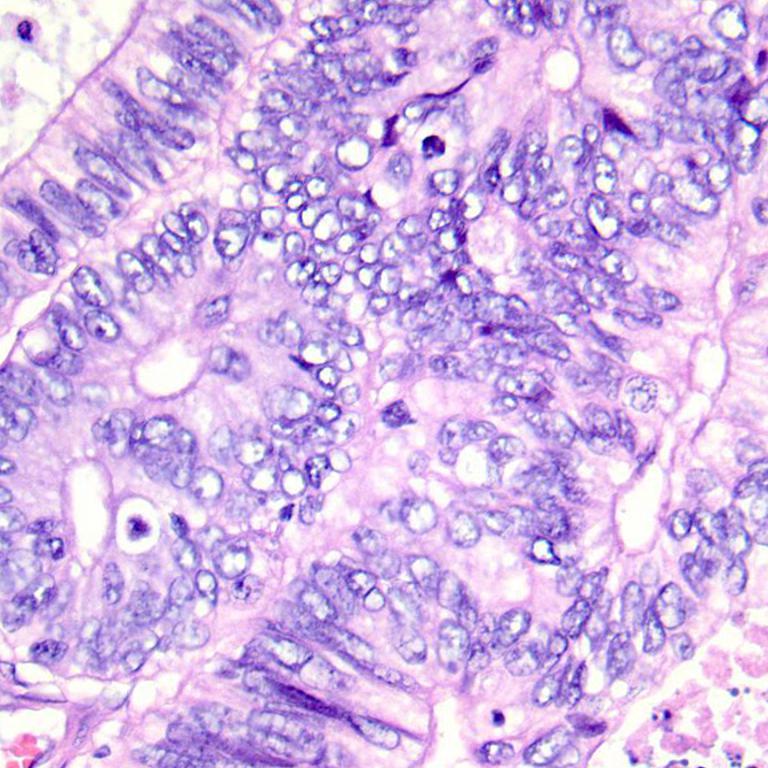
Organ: colon
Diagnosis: adenocarcinomas